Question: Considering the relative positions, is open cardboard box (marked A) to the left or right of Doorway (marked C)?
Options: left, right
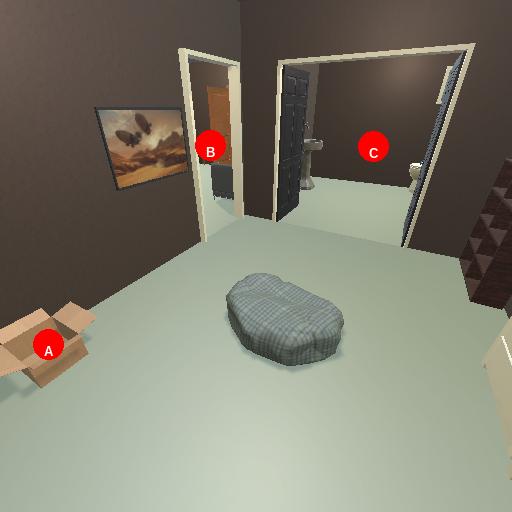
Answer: left